Field crop: maize
Growth stage: 1
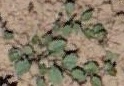
Species: convolvulus